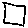
Label: square